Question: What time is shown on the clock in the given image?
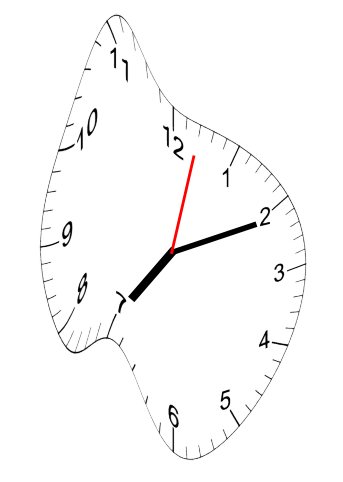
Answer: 07:11:02